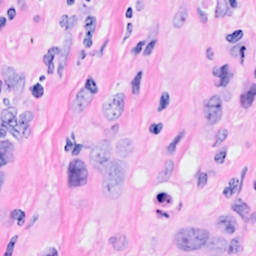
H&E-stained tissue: Breast